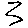
Label: zigzag